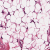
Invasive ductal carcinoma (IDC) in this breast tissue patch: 0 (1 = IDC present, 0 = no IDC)